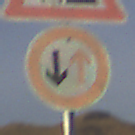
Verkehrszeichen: VorrangDesGegenverkehrs
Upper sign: Arbeitsstelle
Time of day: SunriseSunset
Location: Outdoor (Nature)
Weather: PartlyCloudy
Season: NotSpecified
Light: Natural